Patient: sex F, age 83
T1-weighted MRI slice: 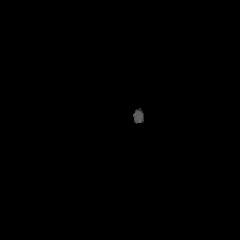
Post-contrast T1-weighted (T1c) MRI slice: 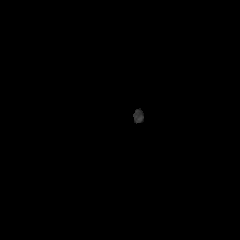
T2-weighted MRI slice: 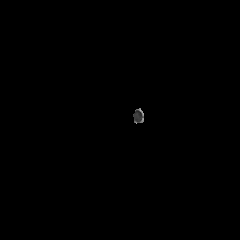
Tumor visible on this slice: no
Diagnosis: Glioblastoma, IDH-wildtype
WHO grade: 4